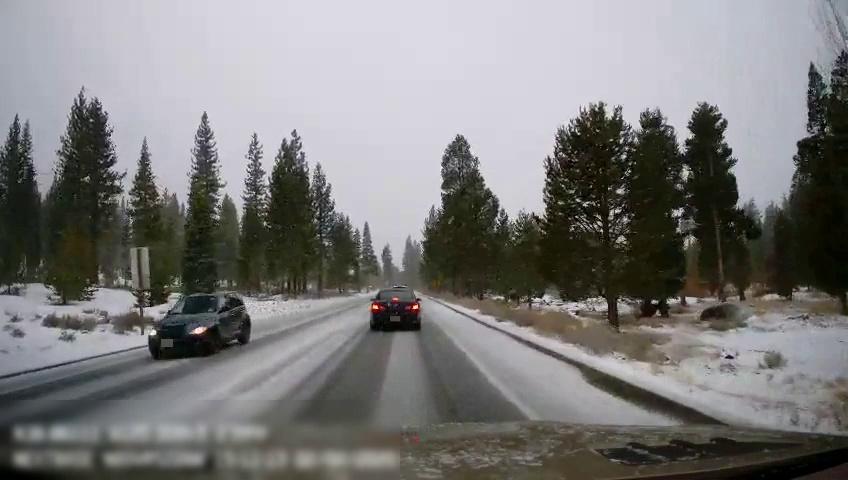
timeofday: Day
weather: Snowy
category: Drivable Space
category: Vehicles | SUV
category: Vehicles | Car
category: Vehicles | Car